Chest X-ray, PA view. Patient: 52 years old, sex F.
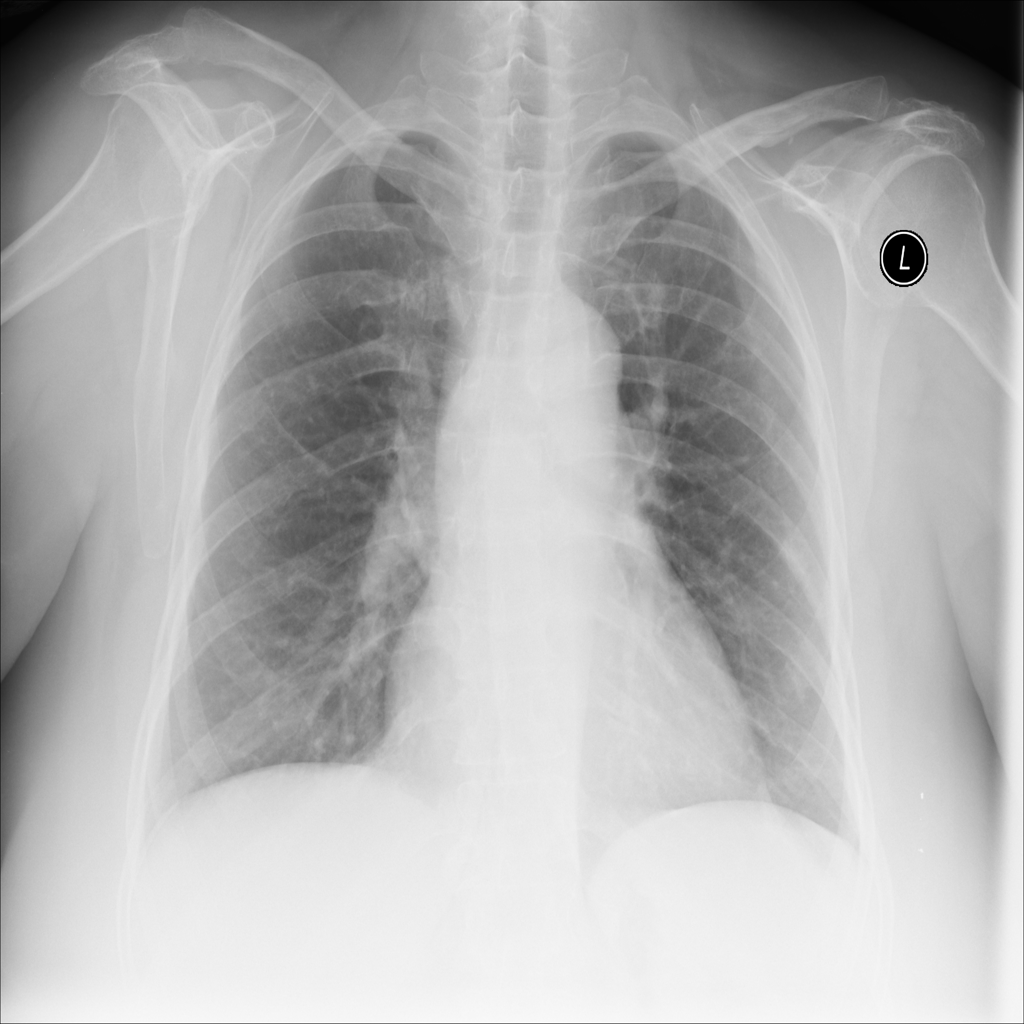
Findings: No Finding